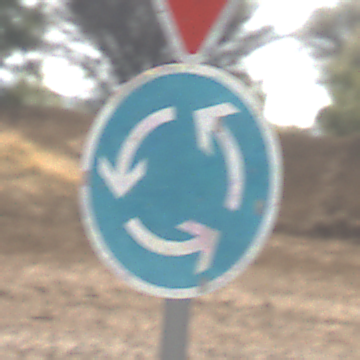
Verkehrszeichen: Kreisverkehr
Zusatzzeichen oben: VorfahrtGewaehren
Umgebung: Outdoor, Nature
Tageszeit: MorningAfternoon
Wetter: PartlyCloudy
Licht: Natural
Jahreszeit: NotSpecified
Kontrast: HighContrast